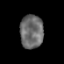
Tissue: prostate
Cell type: T cells
Senescence score: 0.3363
Nuclear area (px): 762
Mean DAPI intensity: 107.879